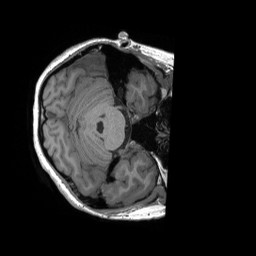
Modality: T1w
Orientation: axial
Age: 24
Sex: female
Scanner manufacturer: siemens
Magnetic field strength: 3 T
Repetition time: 2.4 s
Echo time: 0.00224 s